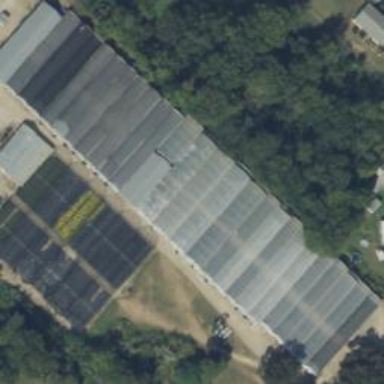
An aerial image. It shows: Area dedicated to greenhouse horticulture.